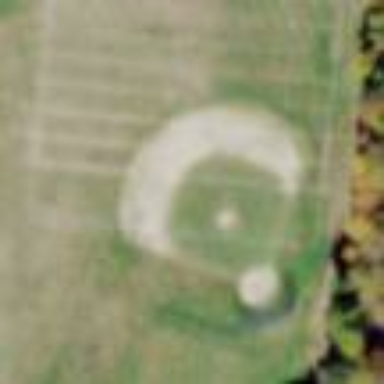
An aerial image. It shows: Baseball pitch for leisure and sports activities.